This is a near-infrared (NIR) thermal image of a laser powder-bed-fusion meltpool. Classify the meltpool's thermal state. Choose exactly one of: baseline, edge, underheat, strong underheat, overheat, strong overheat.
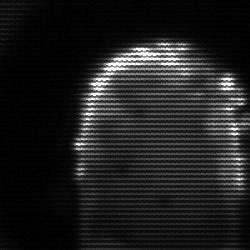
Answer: baseline